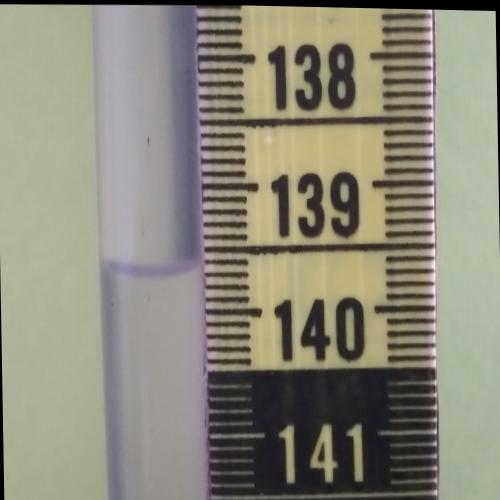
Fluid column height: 139.7 cm